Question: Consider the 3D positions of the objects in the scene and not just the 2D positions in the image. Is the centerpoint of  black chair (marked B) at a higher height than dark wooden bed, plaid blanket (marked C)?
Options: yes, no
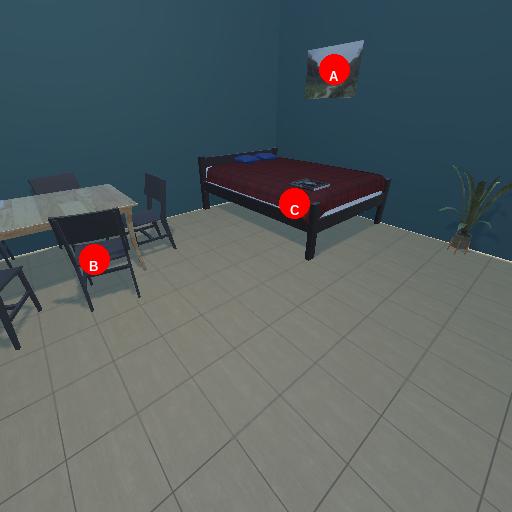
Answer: yes